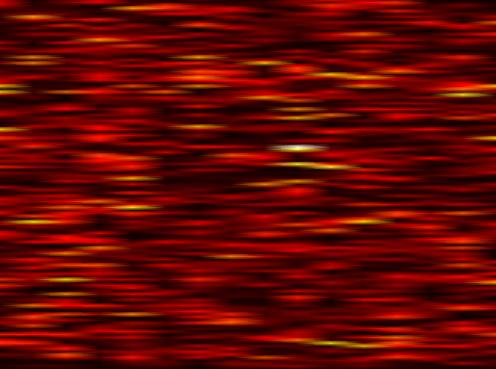
Label: FOFDM